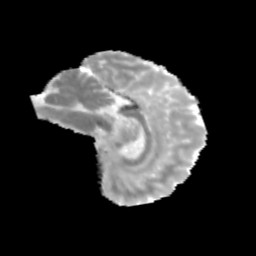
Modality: MD
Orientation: sagittal
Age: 10
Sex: male
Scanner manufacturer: siemens
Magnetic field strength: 3 T
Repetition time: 3.8 s
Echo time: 0.07 s